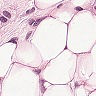
Metastatic tissue present: yes